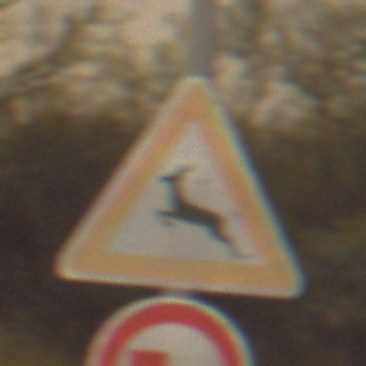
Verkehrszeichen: WildwechselRechts
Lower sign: UeberholverbotKraftfahrzeuge
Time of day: Night
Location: Outdoor (Nature)
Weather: Clear
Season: NotSpecified
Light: Natural